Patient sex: F
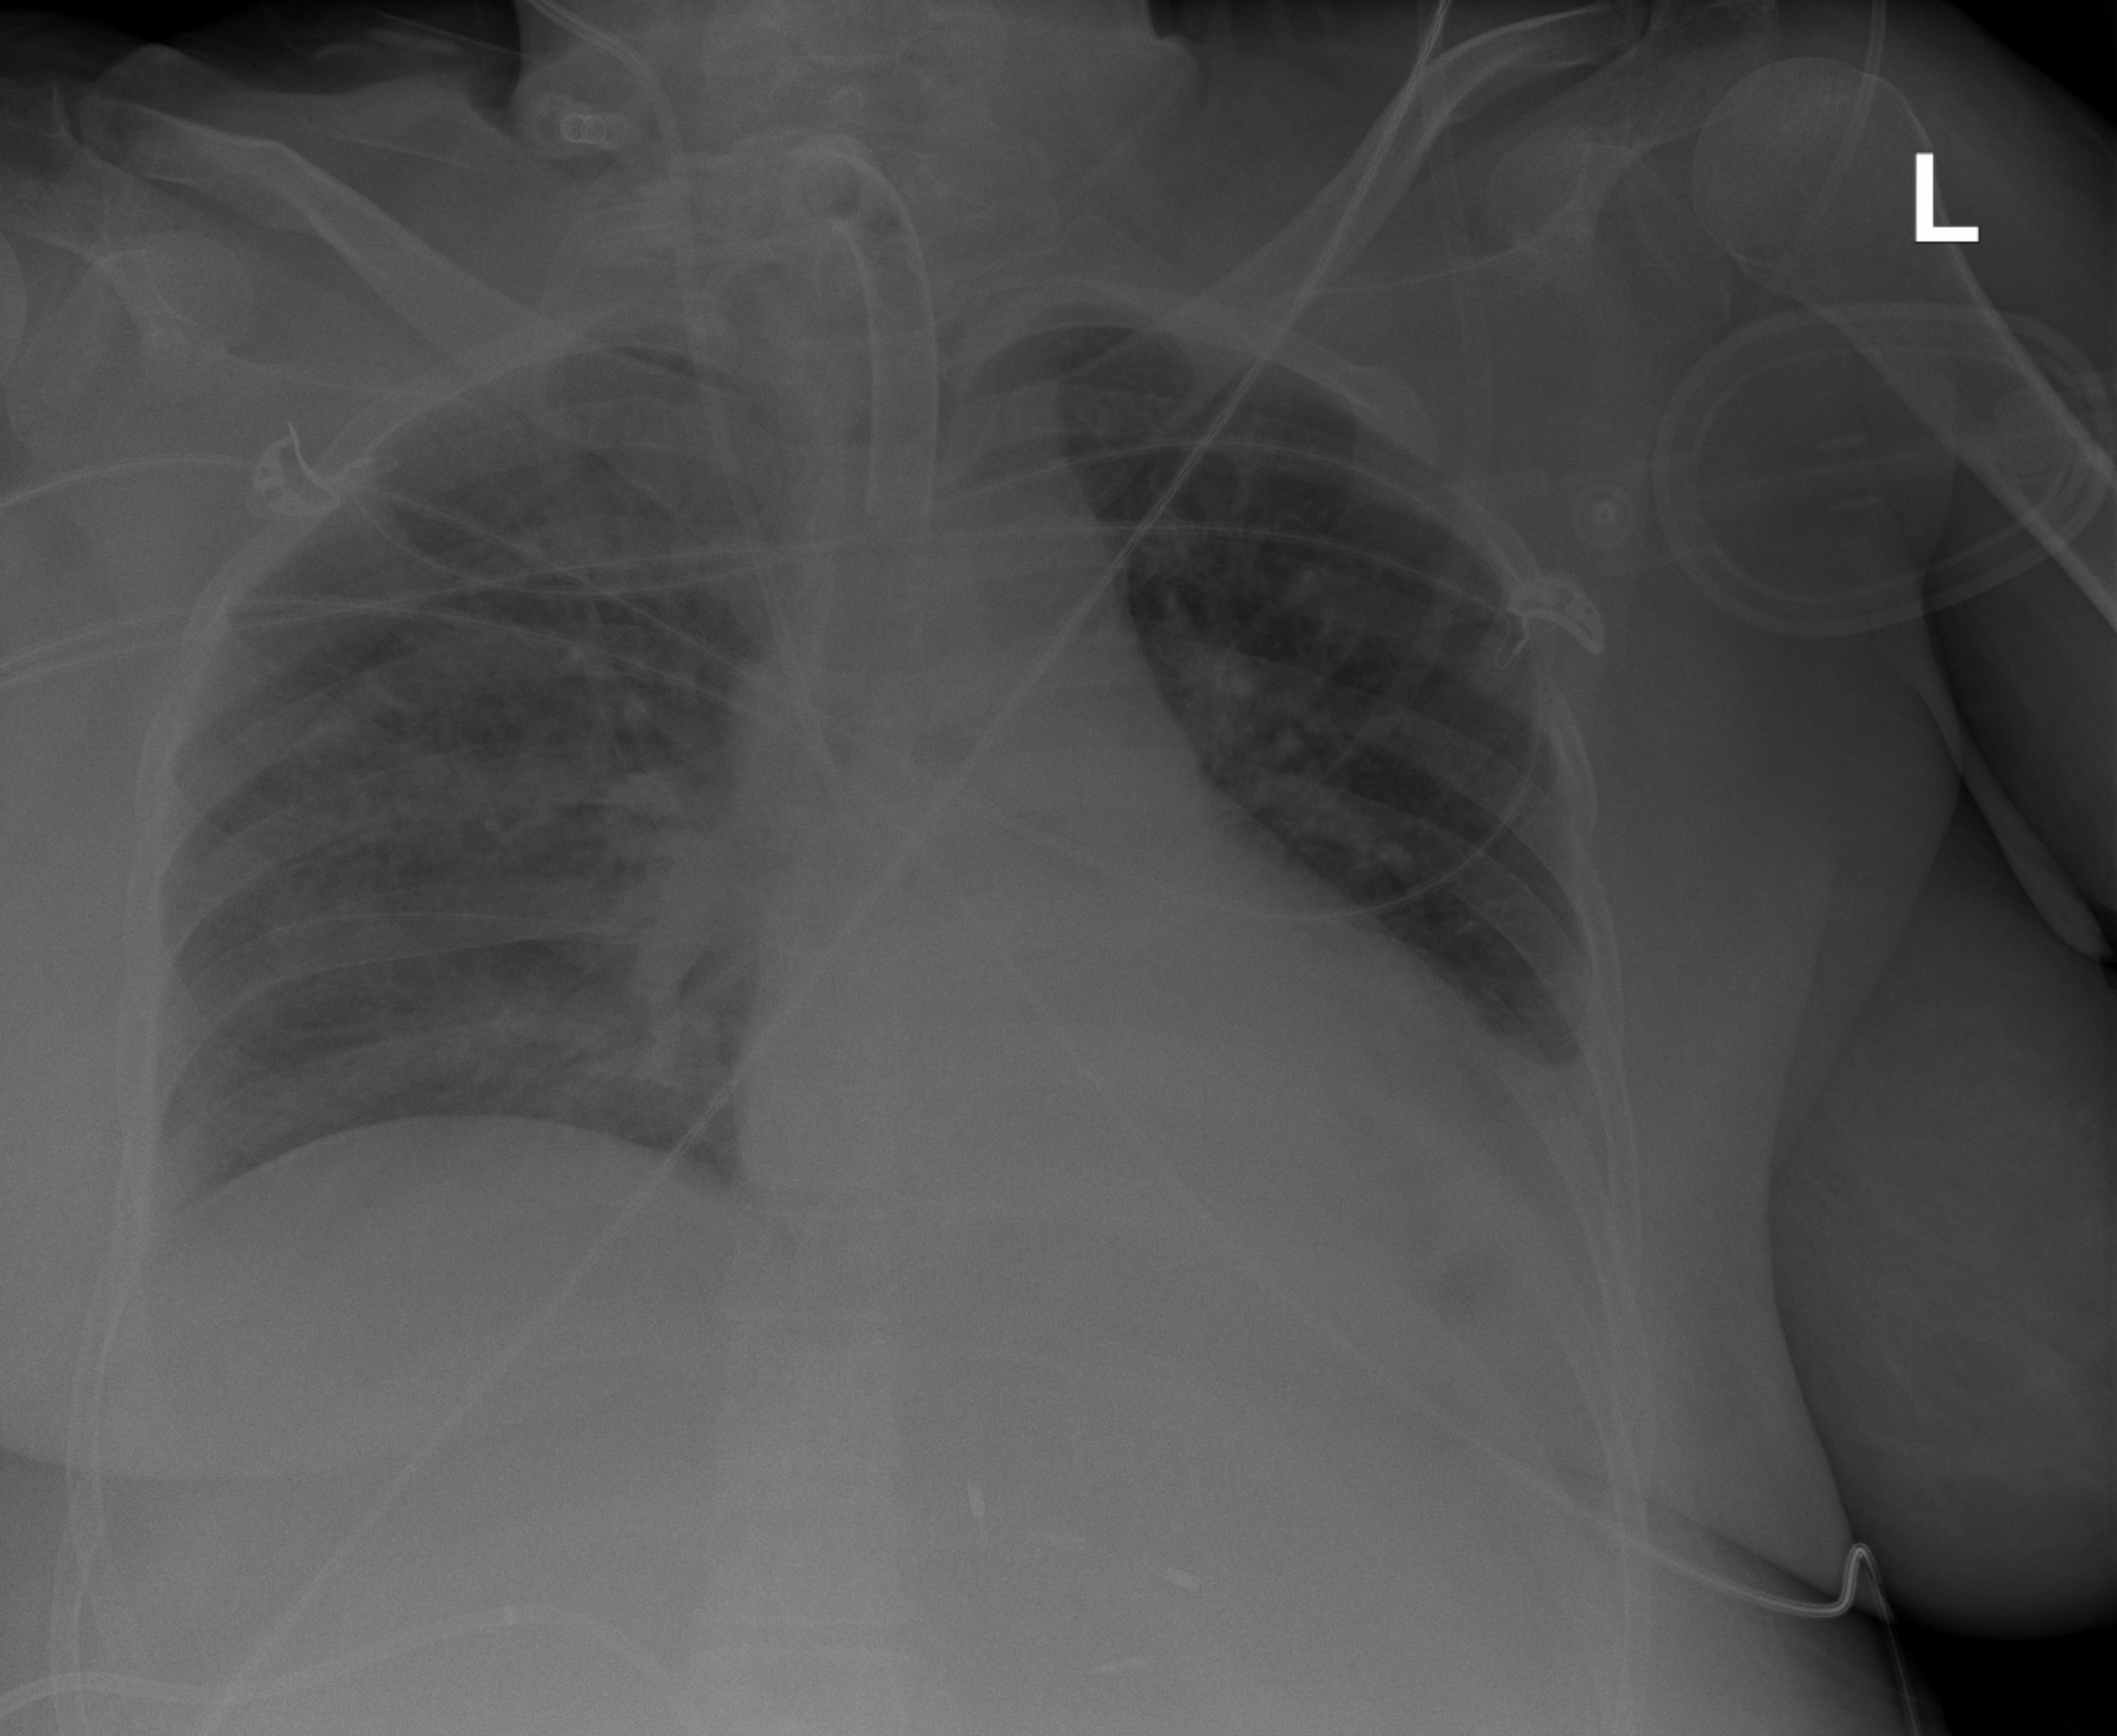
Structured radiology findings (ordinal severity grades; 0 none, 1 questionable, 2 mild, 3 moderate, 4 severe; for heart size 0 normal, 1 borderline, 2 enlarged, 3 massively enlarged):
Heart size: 2
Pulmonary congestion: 1
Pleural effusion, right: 2
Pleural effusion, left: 3
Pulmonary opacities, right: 0
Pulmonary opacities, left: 0
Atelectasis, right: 2
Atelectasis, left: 2